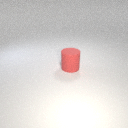
large red rubber cylinder